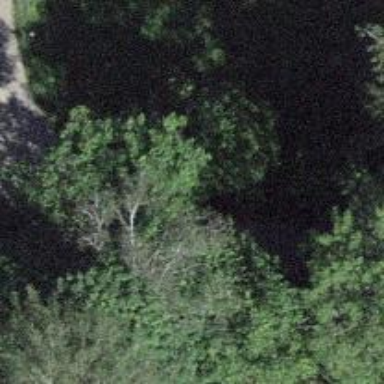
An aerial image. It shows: Culvert tunnel.